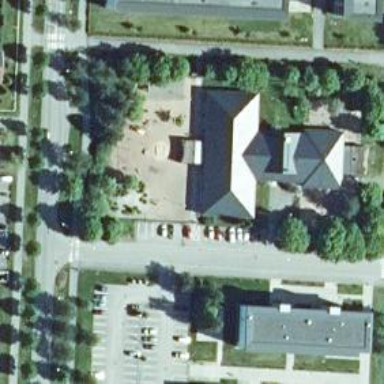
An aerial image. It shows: Kindergarten building.